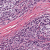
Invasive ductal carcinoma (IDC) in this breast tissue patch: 1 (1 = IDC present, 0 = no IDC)